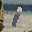
Label: 1